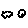
Label: cloud